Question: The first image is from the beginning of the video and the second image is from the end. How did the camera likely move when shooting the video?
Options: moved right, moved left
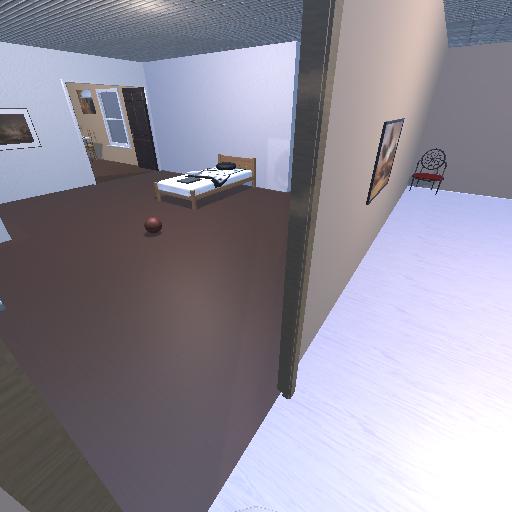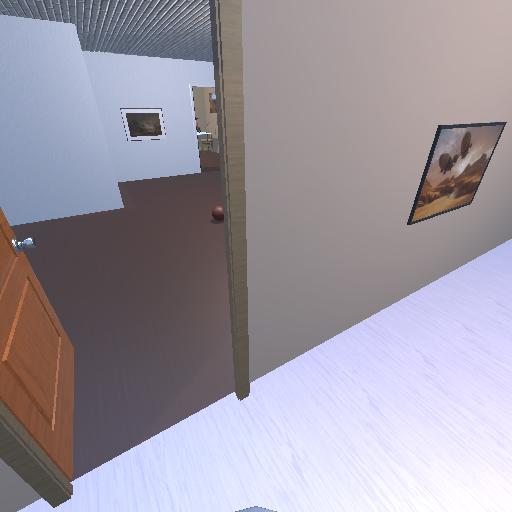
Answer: moved right